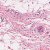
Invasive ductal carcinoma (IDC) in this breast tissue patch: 0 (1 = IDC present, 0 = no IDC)